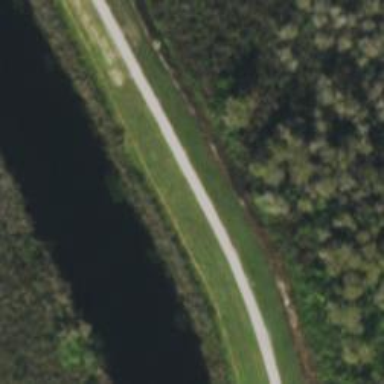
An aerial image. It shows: Track with embankment.